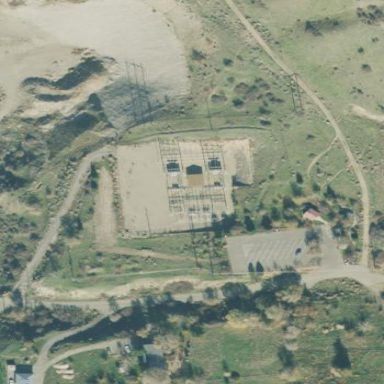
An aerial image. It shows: Power substation.